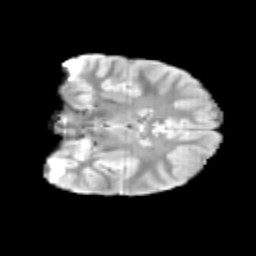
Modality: T2w
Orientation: coronal
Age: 9
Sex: male
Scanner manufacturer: siemens
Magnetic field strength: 3 T
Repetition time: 3.8 s
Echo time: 0.07 s